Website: macys
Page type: gifting
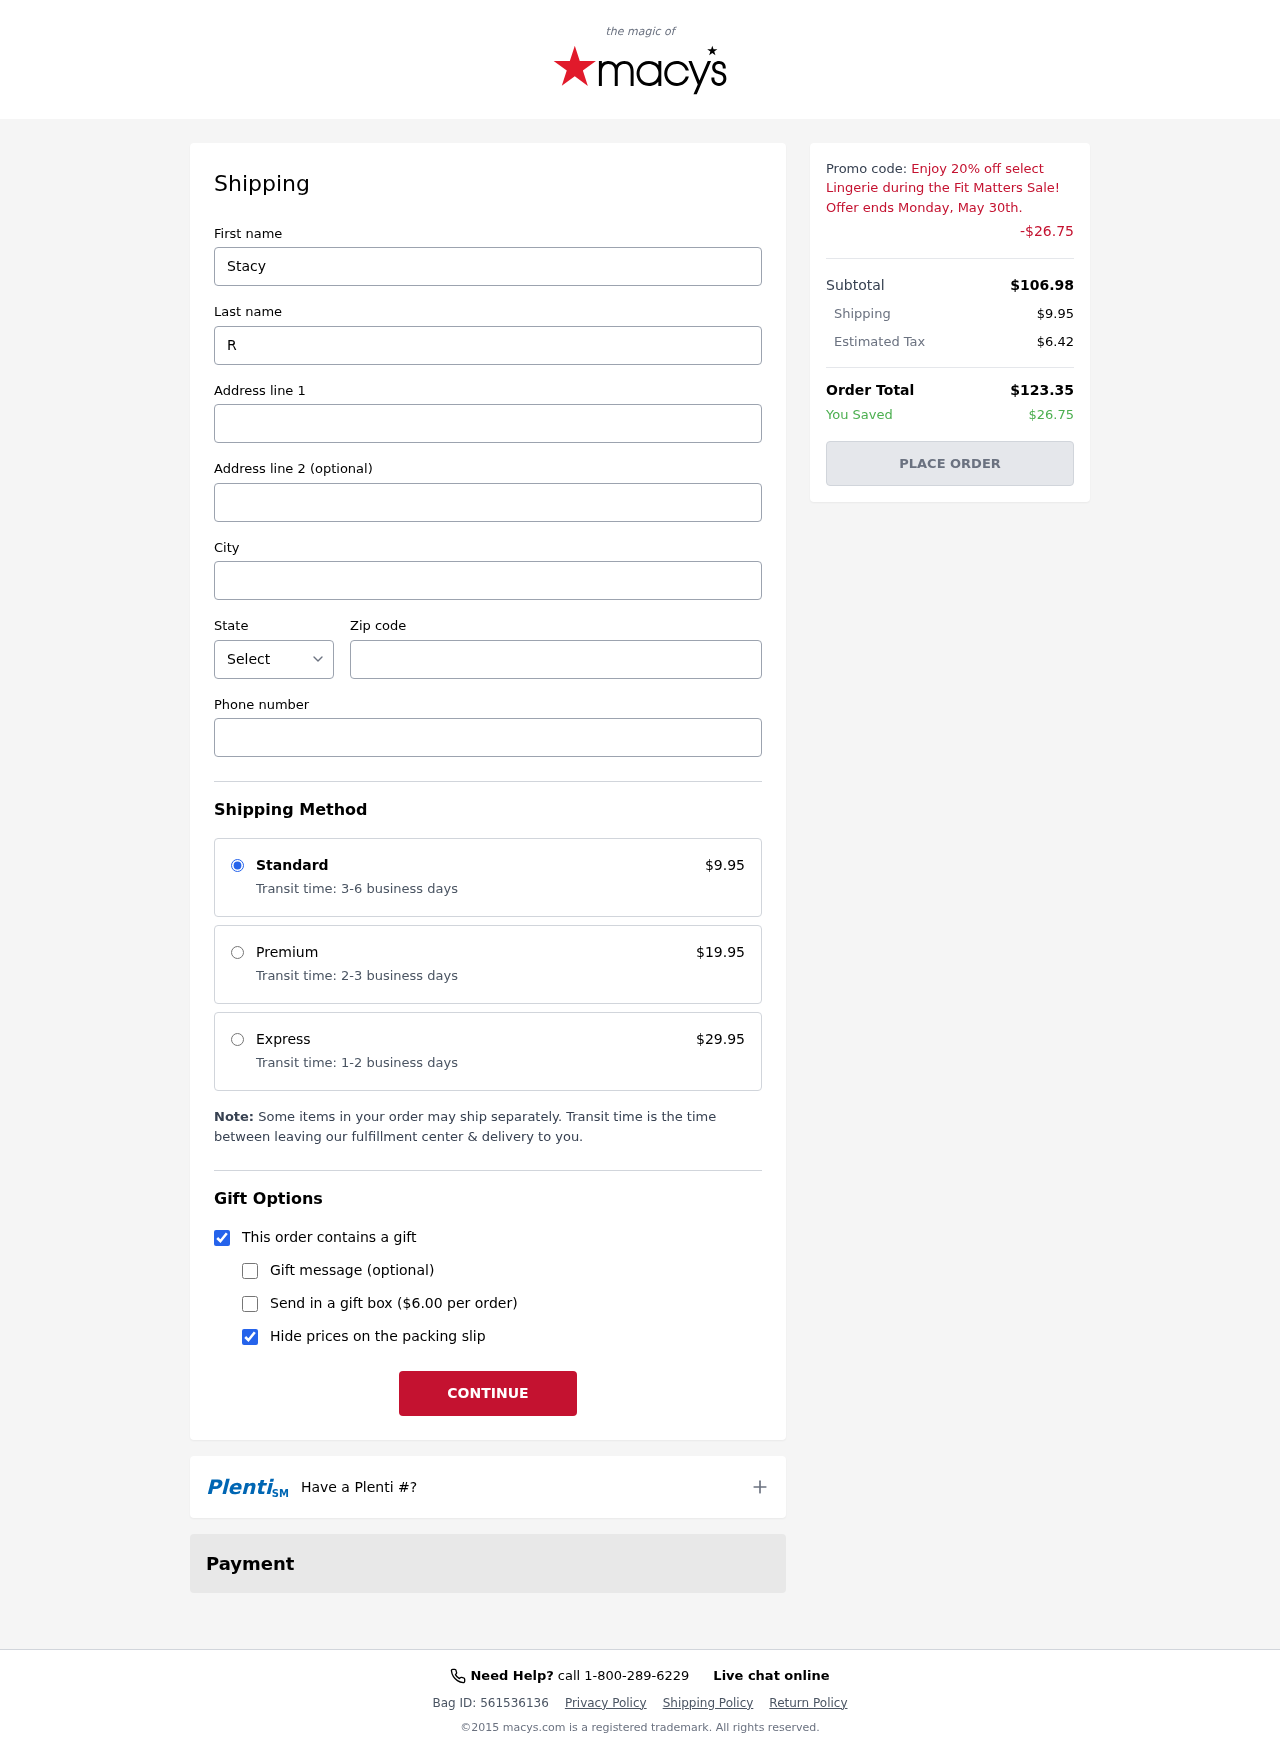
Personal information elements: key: PII_CITY
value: Sherichester
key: PII_FIRSTNAME
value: Stacy
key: PII_LASTNAME
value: Rice
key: PII_PHONE
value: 2033382869
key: PII_POSTCODE
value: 07375
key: PII_STATE_ABBR
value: KS
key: PII_STREET
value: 462 Anthony Camp
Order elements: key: ORDER_SHIPPING_COST
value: $9.95
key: ORDER_DISCOUNT
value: -$26.75
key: ORDER_SUBTOTAL
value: $106.98
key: ORDER_TAX
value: $6.42
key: ORDER_TOTAL
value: $123.35
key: ORDER_SAVINGS
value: $26.75